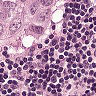
Metastatic tissue present: yes